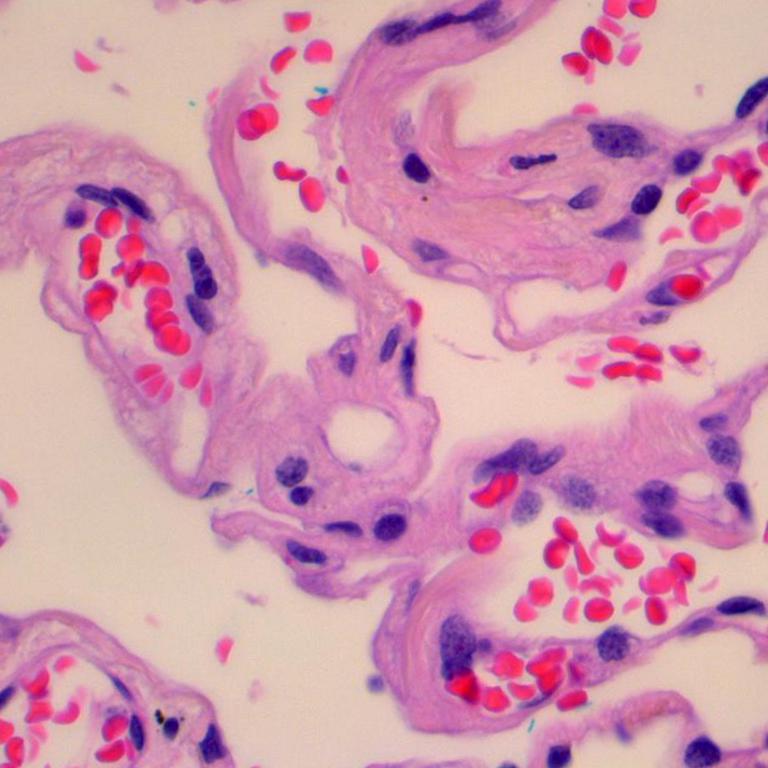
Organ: lung
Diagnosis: benign